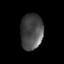
Tissue: lung
Cell type: T cells
Senescence score: 0.1579
Nuclear area (px): 793
Mean DAPI intensity: 73.048